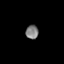
Tissue: prostate
Cell type: B cells
Senescence score: 0.7956
Nuclear area (px): 172
Mean DAPI intensity: 126.07